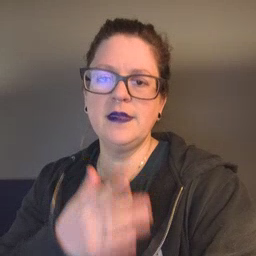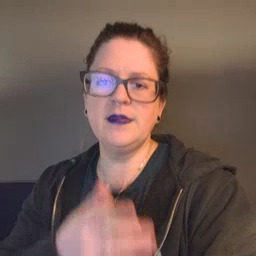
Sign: happy